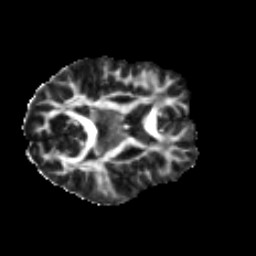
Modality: FA
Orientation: axial
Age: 22
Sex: female
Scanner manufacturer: ge
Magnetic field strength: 3 T
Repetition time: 7.8 s
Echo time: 0.0606 s